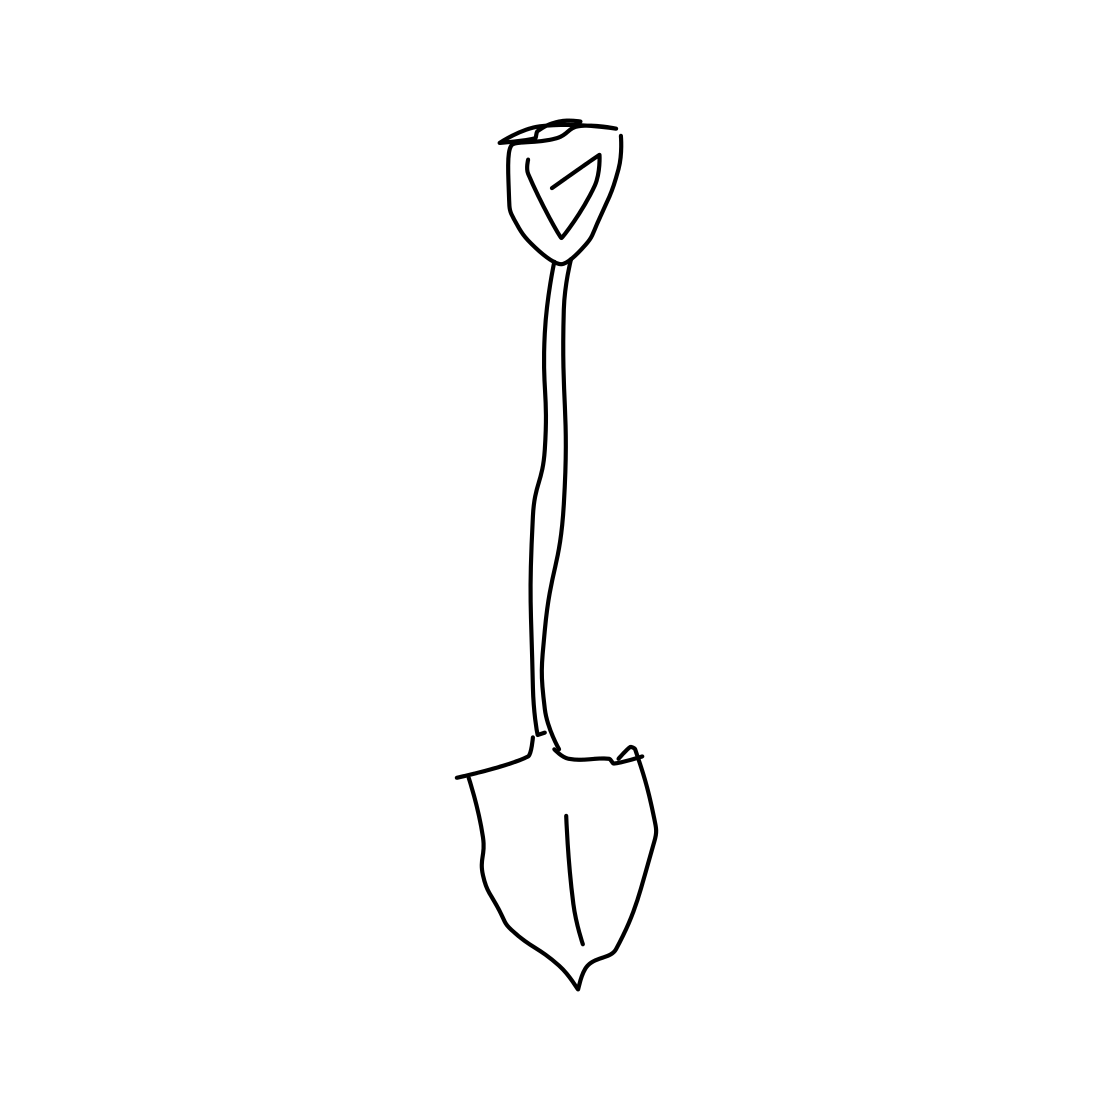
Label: shovel